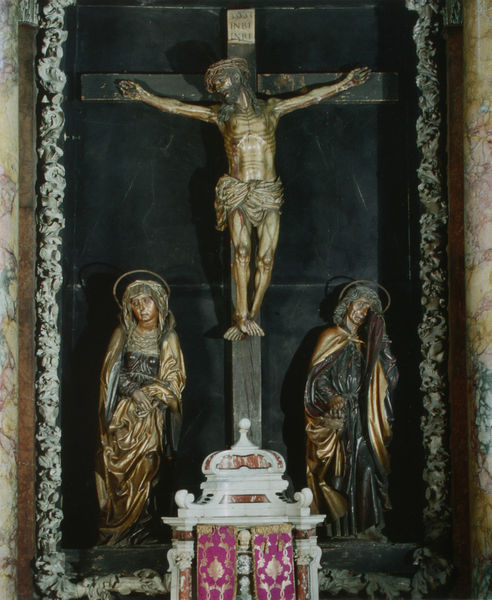
Titel: Kreuzigung
Künstler: Sisto Frei
Standort: Trient
Institution: Kathedrale San Vigilio
Schlagwörter: gott, gruppe, lendenschurz, mann, umhang, weiß, frauen, braun, frau, holz, marmor, schwarz, szene, tuch, muster, ornament, bart, barock, falten, johannes, rahmen, tod, tot, trauer, kirche, gewand, gold, mantel, stoff, gewänder, innen, krone, rosa, traurig, skulptur, rahmung, rand, figuren, tafel, inschrift, ornamente, verzierung, bronze, faltenwurf, plastik, podest, holzrahmen, nägel, bemalt, foto, pink, nische, schild, lendentuch, dose, vergoldet, kreuz, umrahmung, rippen, weinen, beten, gebet, altar, schnitzerei, girlanden, photo, heiligenschein, skulpturen, plastiken, statuen, nimbus, christus, jesus, jesus christus, kreuzigung, leid, leiden, kapelle, kruzifix, heilige, golden, jünger, bemalung, maria, madonna, magdalena, gekreuzigt, beweinung, maria magdalena, schrein, christentum, dornenkrone, geschnitzt, altarbild, elfenbein, erlöser, türchen, tabernakel, retabel, gekreuzigter, christ, holzkreuz, maris, passion, lamm gottes, golgatha, inri, holzfiguren, altarnische, beweinen, kruzigung, lendenschurt, golgata, jeiligenschein, kreuzinschrift, jes